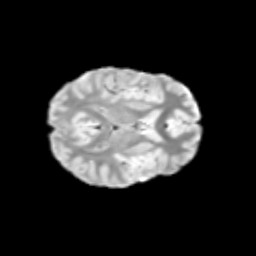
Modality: T2w
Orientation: axial
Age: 11
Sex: female
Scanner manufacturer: siemens
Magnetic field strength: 3 T
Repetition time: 3.8 s
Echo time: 0.07 s